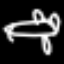
Label: airplane